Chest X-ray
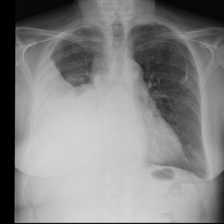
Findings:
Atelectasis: negative
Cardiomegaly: negative
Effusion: positive
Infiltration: negative
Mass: negative
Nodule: negative
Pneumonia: negative
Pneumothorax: negative
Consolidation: negative
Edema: negative
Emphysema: negative
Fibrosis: negative
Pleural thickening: negative
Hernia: negative